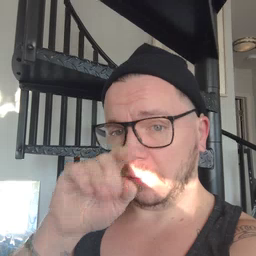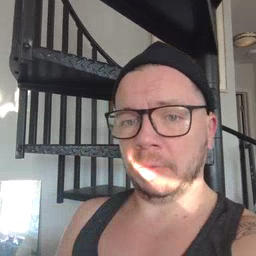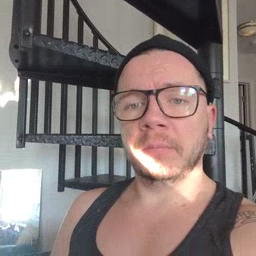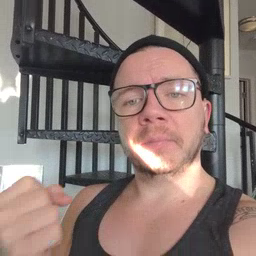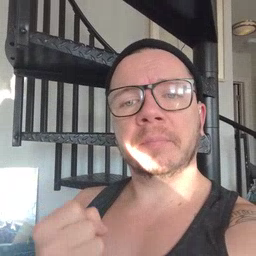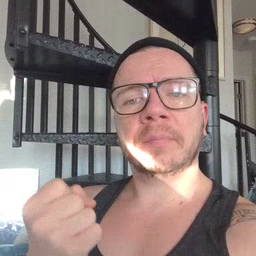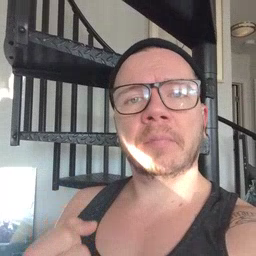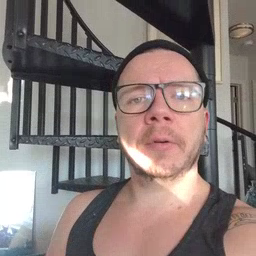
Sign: car